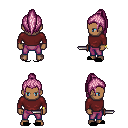
a pixel art fantasy rpg character, male body template, human, dark skin, maroon long-sleeve shirt, magenta pants, pink long topknot hairstyle, bracelets, black slippers, dagger, four views (front, back, left, right), 2x2 character sprite sheet, small pixel art, hard edges, no anti-aliasing